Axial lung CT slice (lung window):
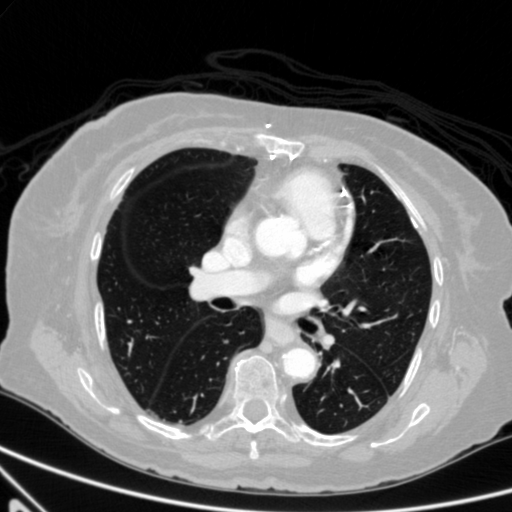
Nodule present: no